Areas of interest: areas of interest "Basketball Arena"
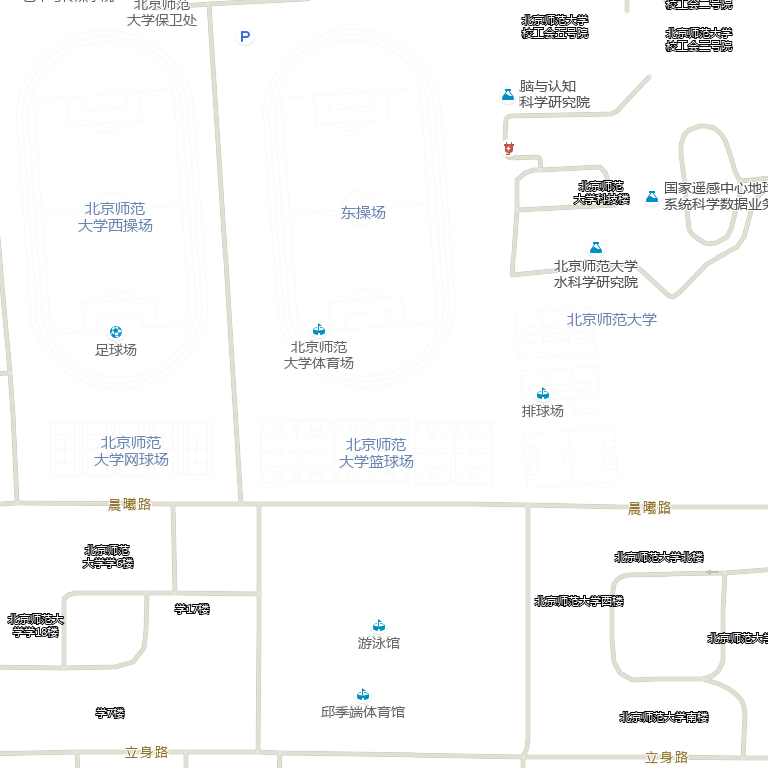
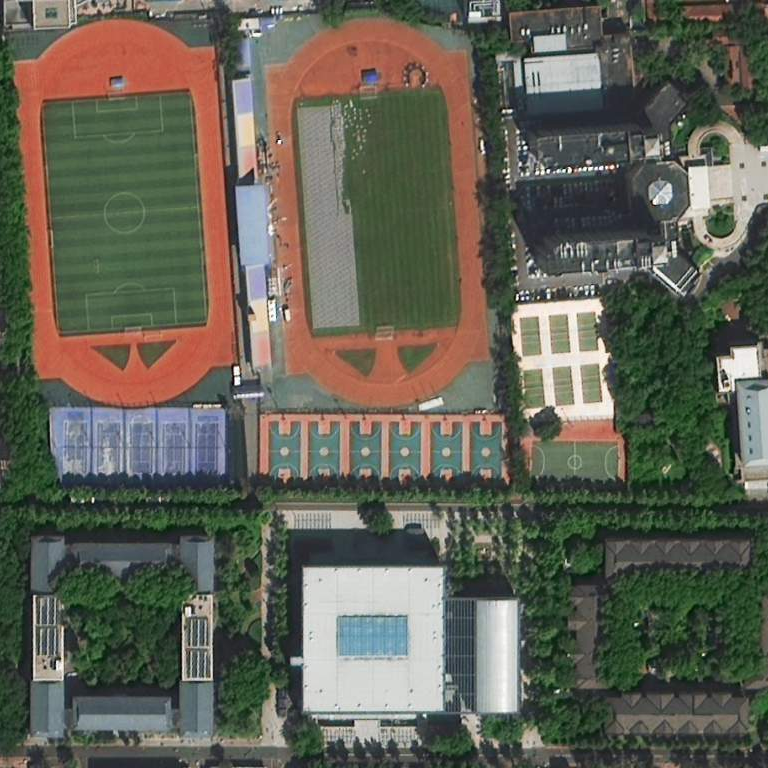